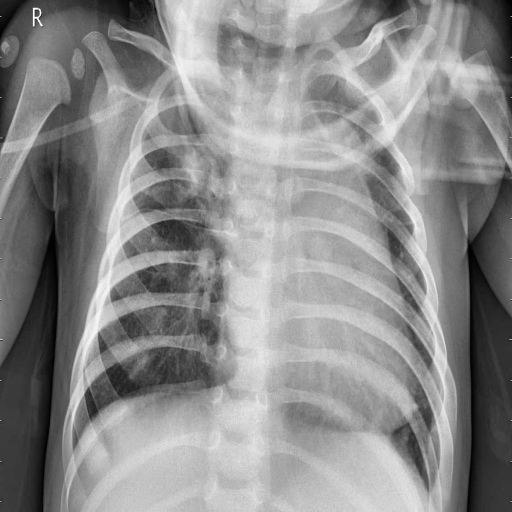
Finding: PNEUMONIA